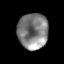
Tissue: prostate
Cell type: Myeloid cells
Senescence score: 0.3025
Nuclear area (px): 1064
Mean DAPI intensity: 128.264